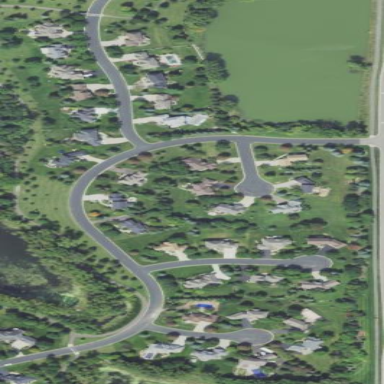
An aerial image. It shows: Residential area consisting of single-family homes.